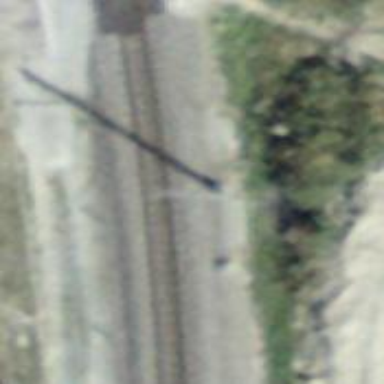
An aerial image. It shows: Narrow-gauge railway with 1 track. The tracks are electrified with contact line.